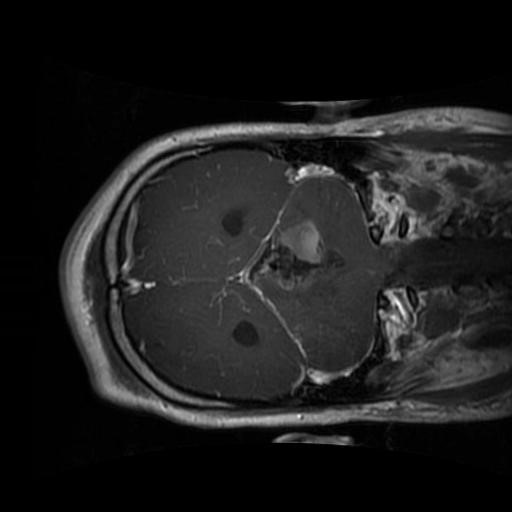
Label: brain_glioma